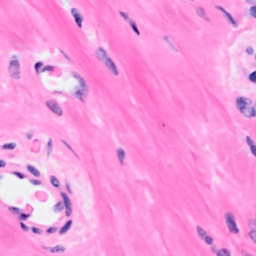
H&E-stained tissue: Breast